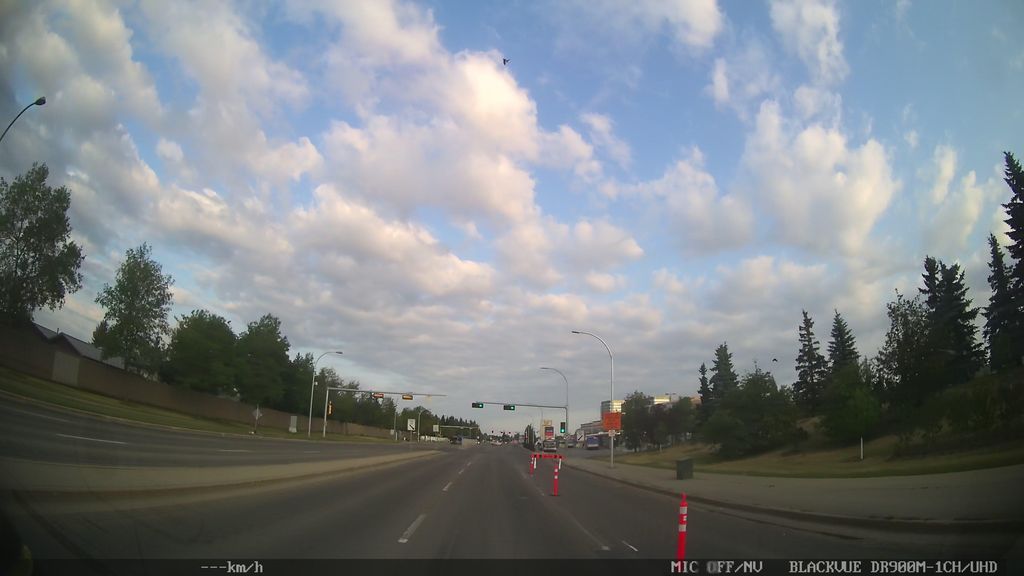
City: edmonton